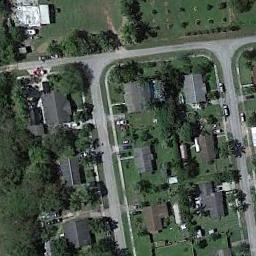
Label: residential